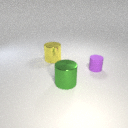
large green metal cylinder in front of large yellow metal cylinder